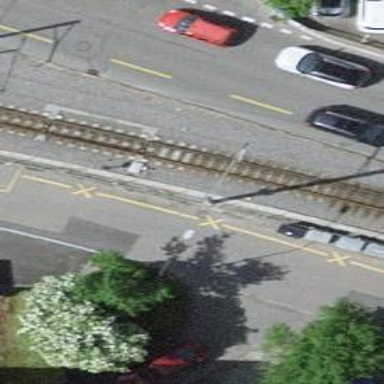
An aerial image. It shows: Railway switch.